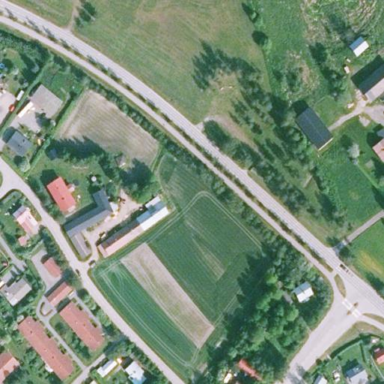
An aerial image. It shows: Farmyard area.